Field crop: tomato
Growth stage: 2
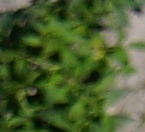
Species: tomato